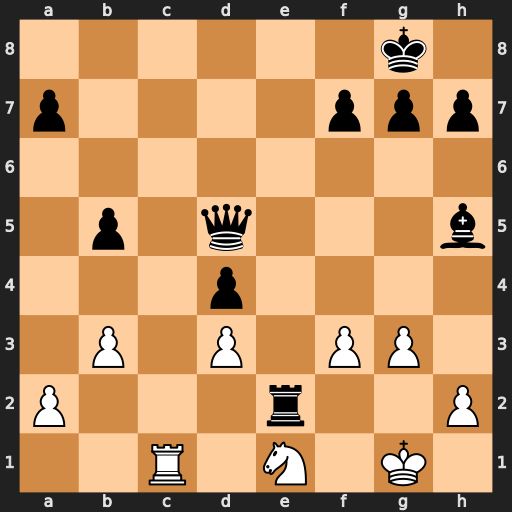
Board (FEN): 6k1/p4ppp/8/1p1q3b/3p4/1P1P1PP1/P3r2P/2R1N1K1
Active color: w
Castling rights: -
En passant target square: -
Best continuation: Rc8+ Qd8 Rxd8+ Re8 Rxe8#